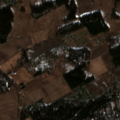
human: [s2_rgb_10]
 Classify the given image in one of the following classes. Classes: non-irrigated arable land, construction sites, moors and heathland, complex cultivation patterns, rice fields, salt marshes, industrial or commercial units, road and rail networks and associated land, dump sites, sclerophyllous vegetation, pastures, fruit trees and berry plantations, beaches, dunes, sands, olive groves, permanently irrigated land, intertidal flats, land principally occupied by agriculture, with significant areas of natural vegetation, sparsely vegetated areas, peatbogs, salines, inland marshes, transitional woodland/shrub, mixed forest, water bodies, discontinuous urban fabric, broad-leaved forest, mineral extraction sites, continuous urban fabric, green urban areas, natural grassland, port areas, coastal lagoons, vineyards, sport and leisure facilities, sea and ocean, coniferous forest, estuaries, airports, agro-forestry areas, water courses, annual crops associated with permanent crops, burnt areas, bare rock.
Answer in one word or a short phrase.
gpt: non-irrigated arable land, land principally occupied by agriculture, with significant areas of natural vegetation, broad-leaved forest, mixed forest, transitional woodland/shrub